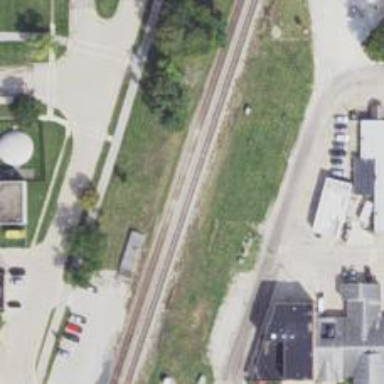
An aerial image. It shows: Railway siding with rails.